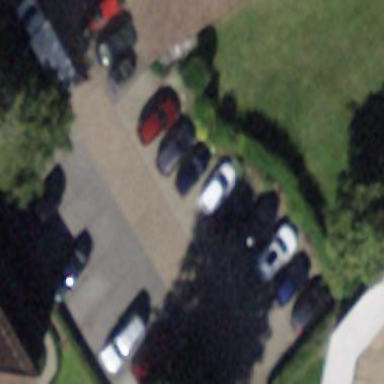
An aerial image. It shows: Parking area with surface.